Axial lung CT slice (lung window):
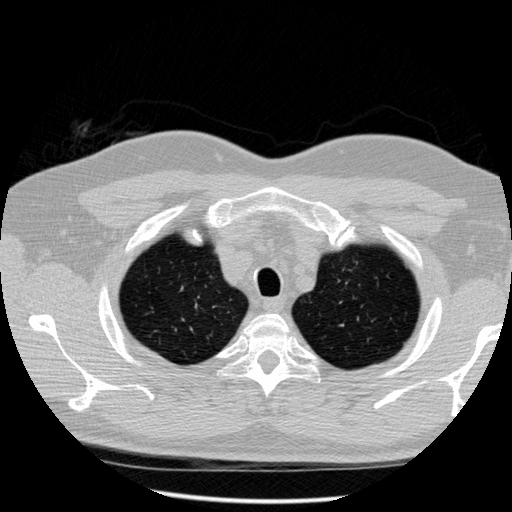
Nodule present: no